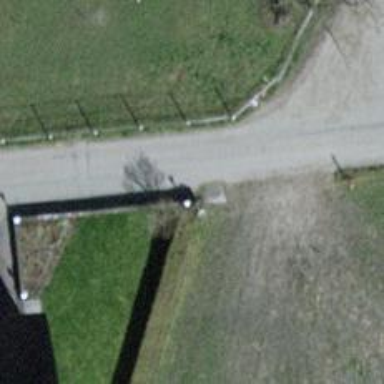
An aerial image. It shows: Hedge barrier.